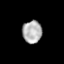
Tissue: lung
Cell type: Epithelial cells
Senescence score: 0.129
Nuclear area (px): 432
Mean DAPI intensity: 174.491